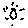
Label: sun